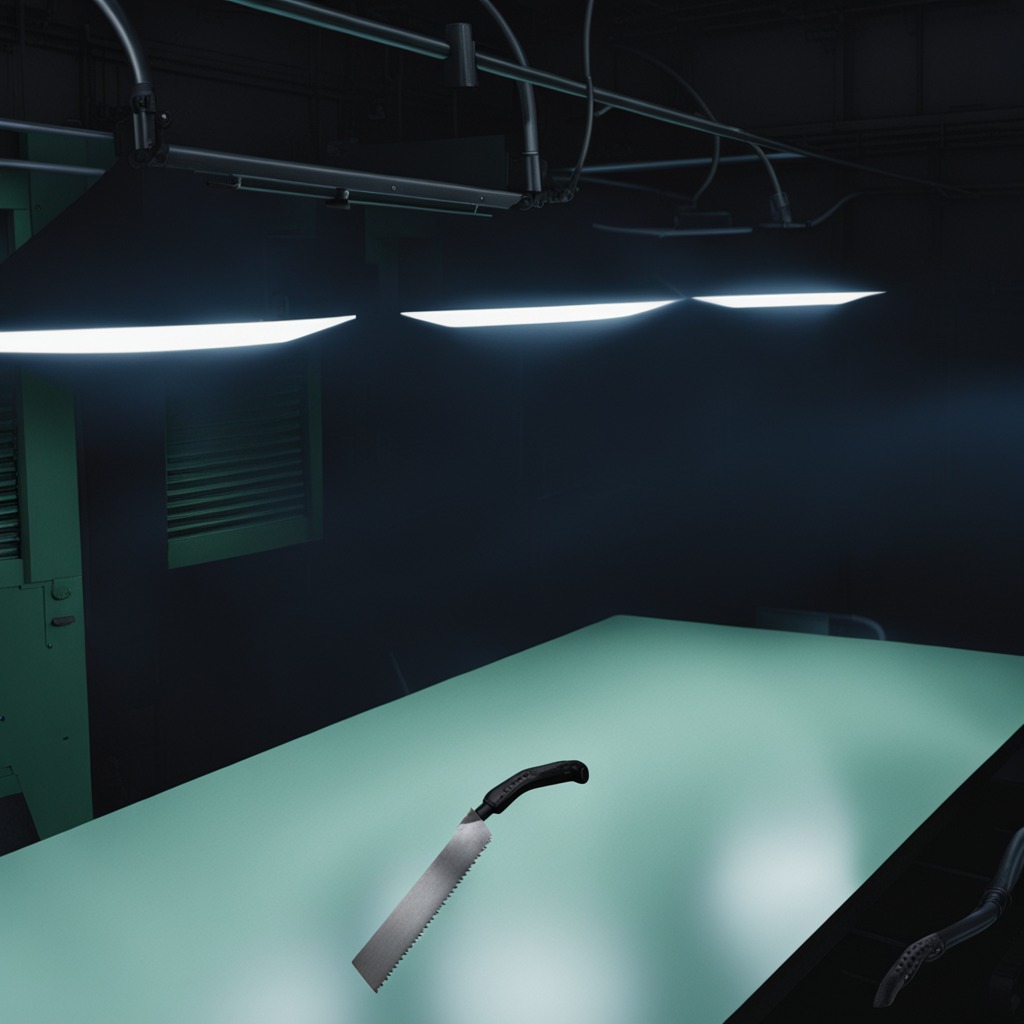
A metal saw is lying on the clean empty table in a railway signal maintenance room.